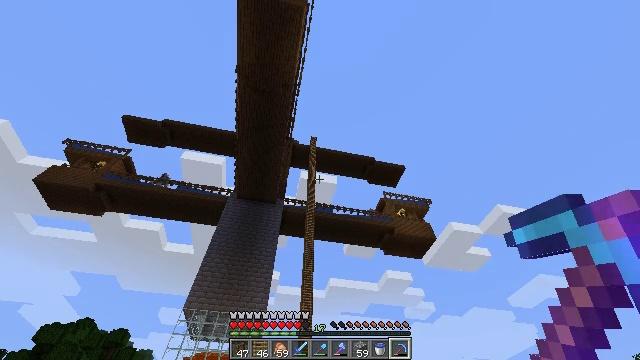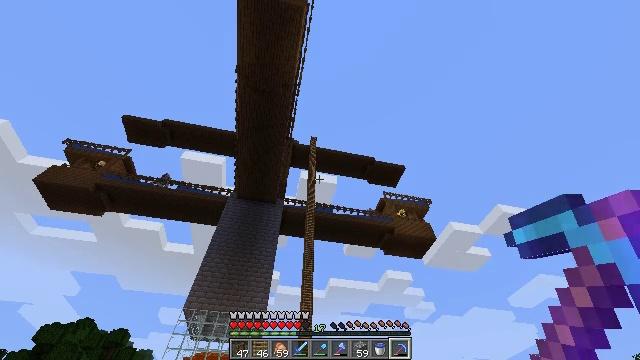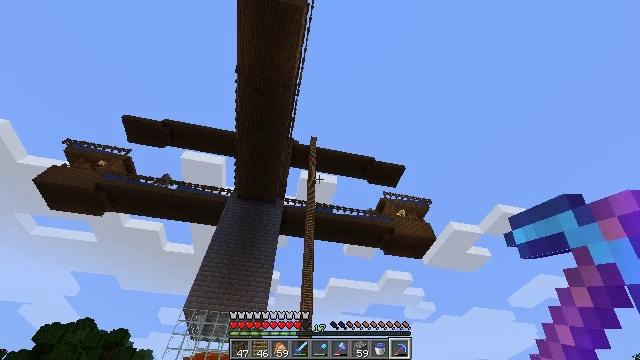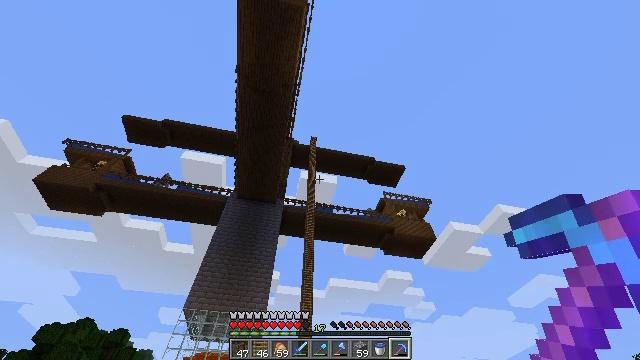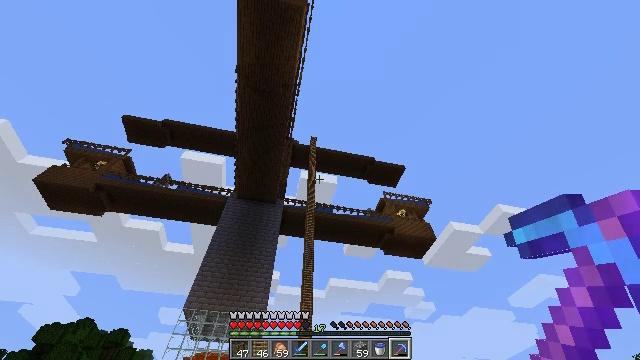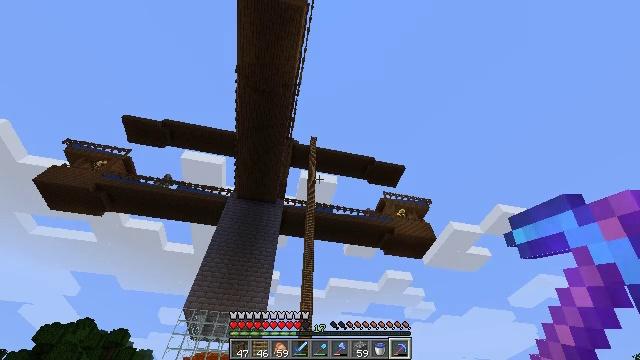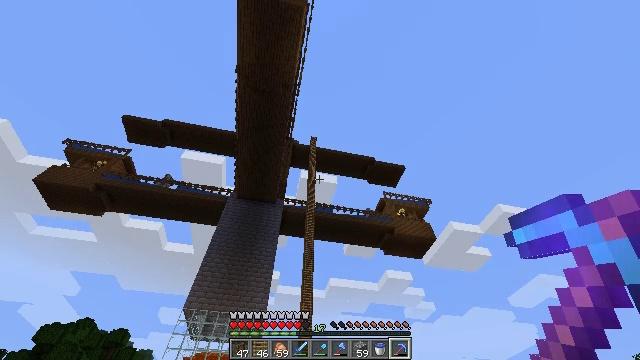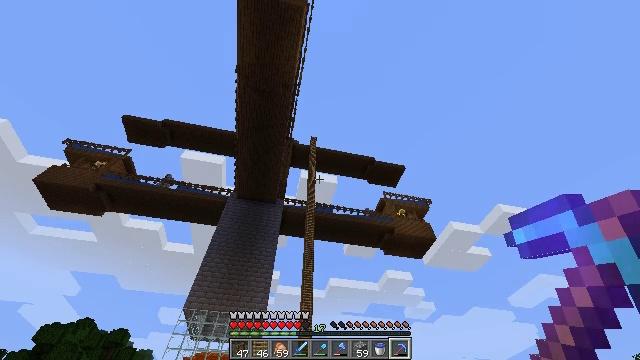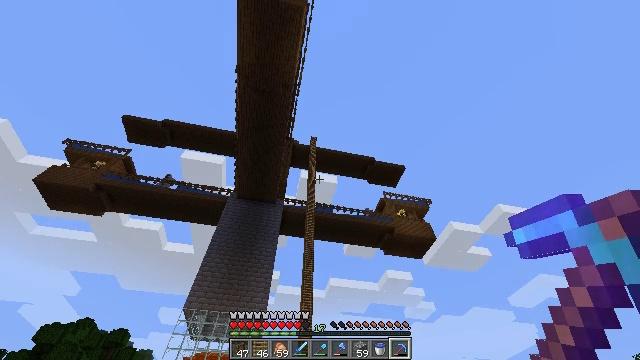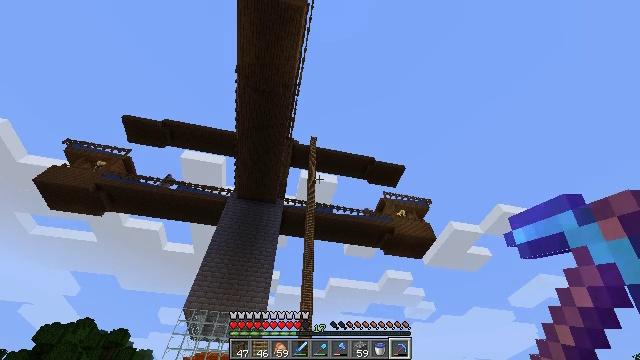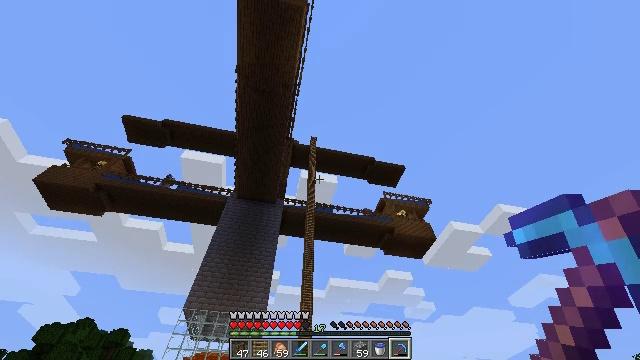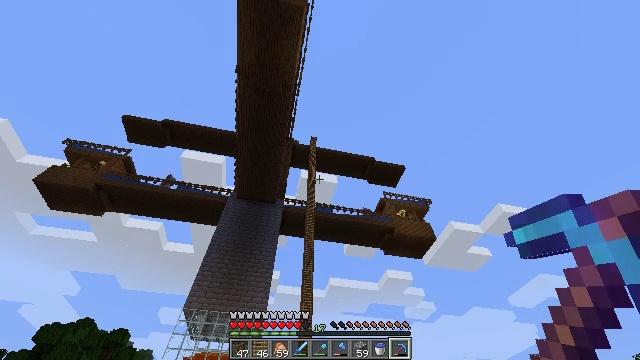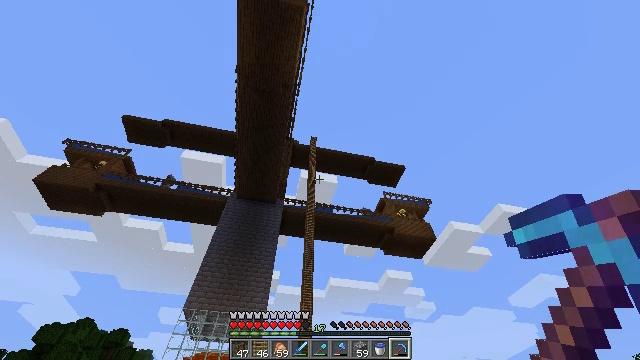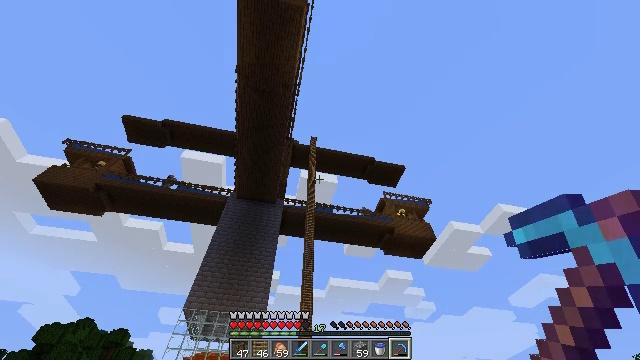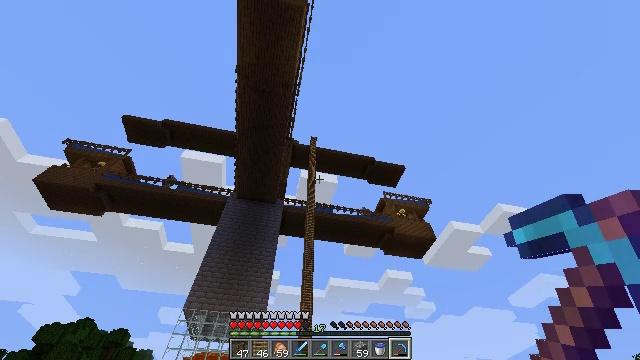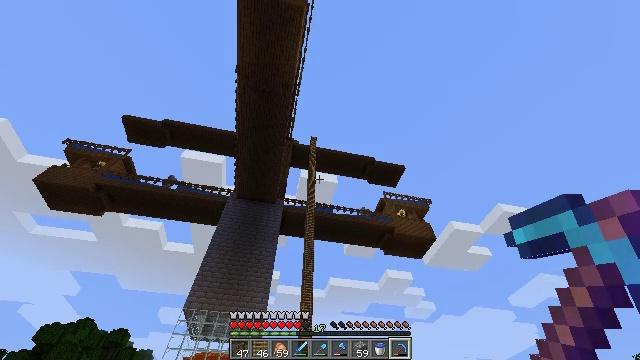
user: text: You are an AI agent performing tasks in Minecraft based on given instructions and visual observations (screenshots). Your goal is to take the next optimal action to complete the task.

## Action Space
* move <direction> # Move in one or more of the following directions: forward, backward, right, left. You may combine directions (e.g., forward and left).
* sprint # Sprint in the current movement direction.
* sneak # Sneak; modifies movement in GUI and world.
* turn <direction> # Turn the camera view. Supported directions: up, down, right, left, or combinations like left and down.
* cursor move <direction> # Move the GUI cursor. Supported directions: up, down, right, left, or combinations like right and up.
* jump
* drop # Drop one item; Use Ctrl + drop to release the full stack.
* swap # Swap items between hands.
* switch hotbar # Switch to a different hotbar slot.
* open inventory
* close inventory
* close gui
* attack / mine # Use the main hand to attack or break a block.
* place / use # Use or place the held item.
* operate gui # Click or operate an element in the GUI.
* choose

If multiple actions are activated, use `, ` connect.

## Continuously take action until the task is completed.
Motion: motion action
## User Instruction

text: Gather resources to craft the piston.
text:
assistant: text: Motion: no_op
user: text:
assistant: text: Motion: no_op
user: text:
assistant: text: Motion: no_op
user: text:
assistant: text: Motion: no_op
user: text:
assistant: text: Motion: no_op
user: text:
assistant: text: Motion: no_op
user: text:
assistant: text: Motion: no_op
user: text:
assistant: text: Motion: no_op
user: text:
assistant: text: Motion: no_op
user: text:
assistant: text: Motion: no_op
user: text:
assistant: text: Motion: no_op
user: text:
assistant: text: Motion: no_op
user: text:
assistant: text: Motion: no_op
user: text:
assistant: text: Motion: no_op
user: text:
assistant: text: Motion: no_op
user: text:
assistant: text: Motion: no_op
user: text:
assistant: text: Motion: no_op
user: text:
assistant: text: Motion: no_op
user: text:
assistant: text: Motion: no_op
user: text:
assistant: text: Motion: no_op
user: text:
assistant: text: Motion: no_op
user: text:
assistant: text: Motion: no_op
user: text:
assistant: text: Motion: no_op
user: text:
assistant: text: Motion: no_op
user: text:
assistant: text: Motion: no_op
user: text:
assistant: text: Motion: no_op
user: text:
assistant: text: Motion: no_op
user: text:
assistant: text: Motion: no_op
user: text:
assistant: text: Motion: no_op
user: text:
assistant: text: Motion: no_op